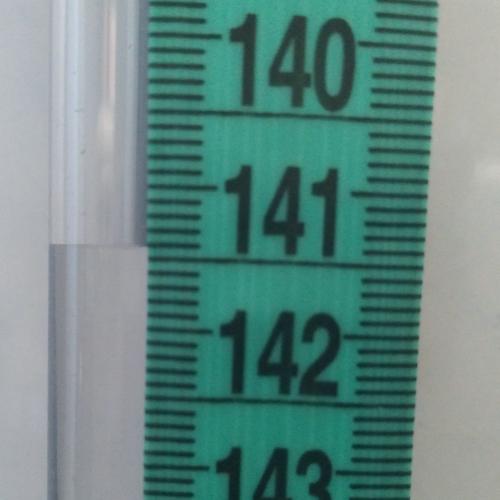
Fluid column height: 141.4 cm